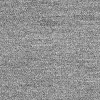
Atmospheric dust classification: dusty